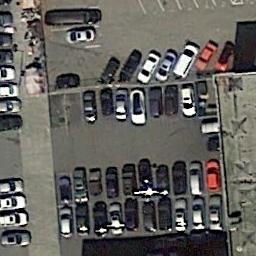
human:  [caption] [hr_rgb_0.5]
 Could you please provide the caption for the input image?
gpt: Eighty percent of the parking spaces in the parking lot are occupied .

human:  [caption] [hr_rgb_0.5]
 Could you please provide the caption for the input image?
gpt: There are many different colored cars in the parking lot .

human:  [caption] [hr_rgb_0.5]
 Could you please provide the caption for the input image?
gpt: The parking lot is full of cars next to some buildings .

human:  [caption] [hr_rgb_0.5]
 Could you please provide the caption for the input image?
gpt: The parking lot has some parked cars and a building is next to the parking lot .

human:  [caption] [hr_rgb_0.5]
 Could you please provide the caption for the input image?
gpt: There are some cars on the parking lot .